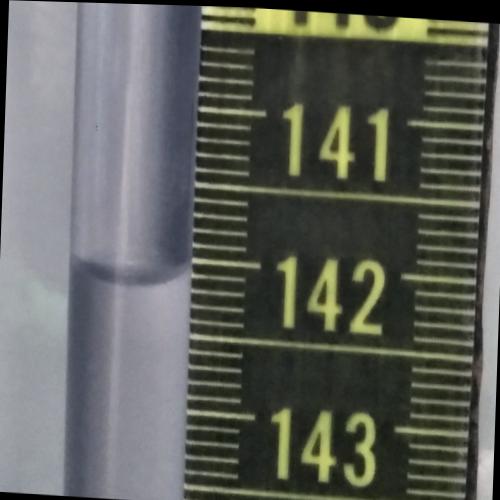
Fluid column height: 142.1 cm